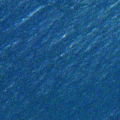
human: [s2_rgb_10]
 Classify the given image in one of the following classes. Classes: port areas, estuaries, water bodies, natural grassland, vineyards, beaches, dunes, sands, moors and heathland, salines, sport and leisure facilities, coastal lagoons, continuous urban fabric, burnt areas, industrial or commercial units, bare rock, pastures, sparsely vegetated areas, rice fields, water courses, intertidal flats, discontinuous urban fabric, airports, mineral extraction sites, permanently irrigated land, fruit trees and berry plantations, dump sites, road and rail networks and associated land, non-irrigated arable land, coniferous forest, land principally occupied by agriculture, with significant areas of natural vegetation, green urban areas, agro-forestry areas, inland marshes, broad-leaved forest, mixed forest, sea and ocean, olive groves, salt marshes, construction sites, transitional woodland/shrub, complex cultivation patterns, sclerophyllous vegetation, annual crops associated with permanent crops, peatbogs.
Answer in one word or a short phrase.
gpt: sea and ocean